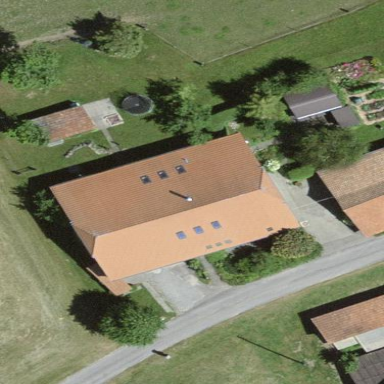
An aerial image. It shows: Farm building.